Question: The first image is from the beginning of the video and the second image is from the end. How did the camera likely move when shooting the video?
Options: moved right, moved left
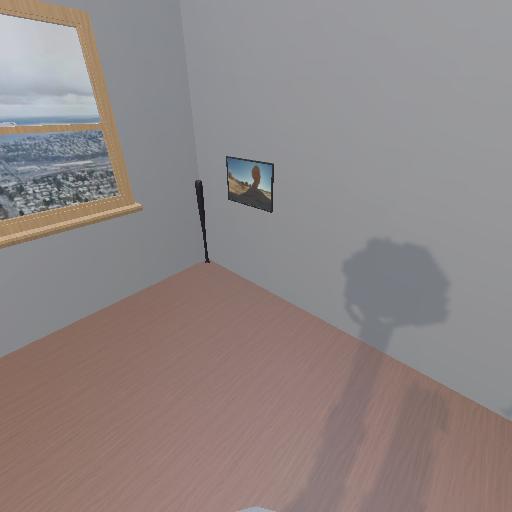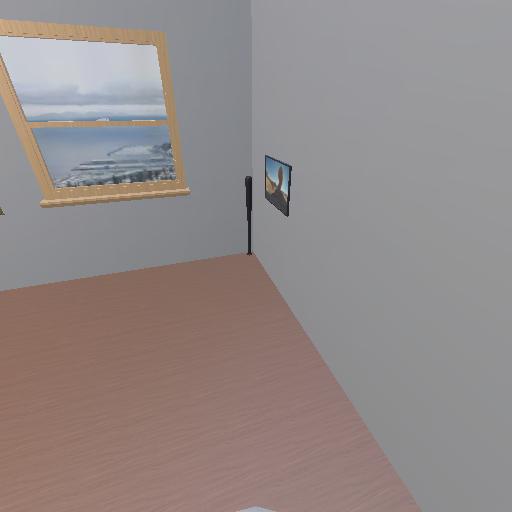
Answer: moved right